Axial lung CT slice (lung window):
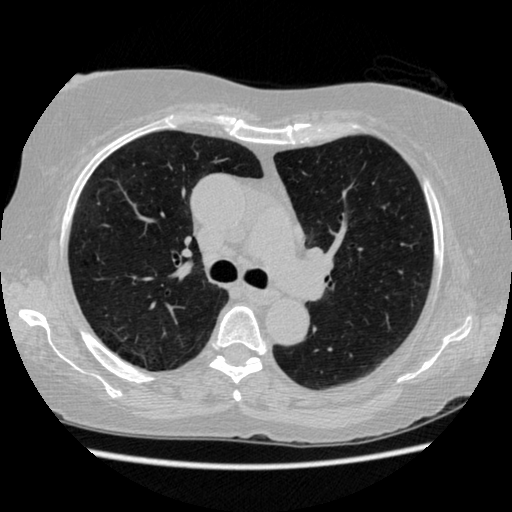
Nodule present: no